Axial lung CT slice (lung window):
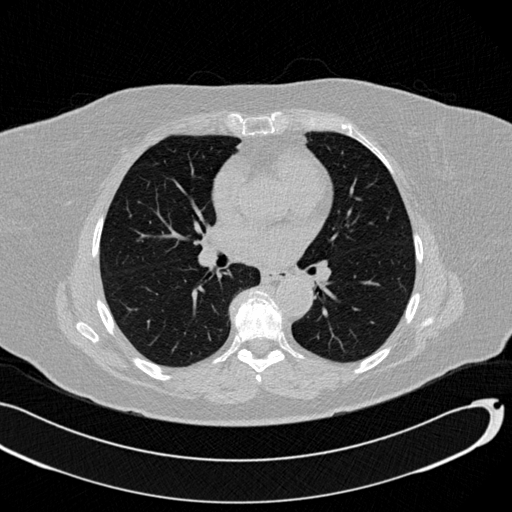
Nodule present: no